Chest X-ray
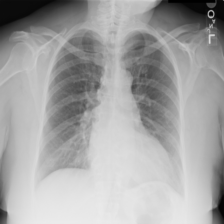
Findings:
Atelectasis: negative
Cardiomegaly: negative
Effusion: negative
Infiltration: negative
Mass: negative
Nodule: negative
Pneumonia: negative
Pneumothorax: negative
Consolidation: negative
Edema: negative
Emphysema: negative
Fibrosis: negative
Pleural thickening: negative
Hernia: negative